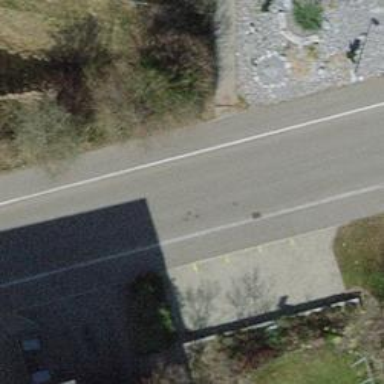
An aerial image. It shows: Footway made of paving stones.